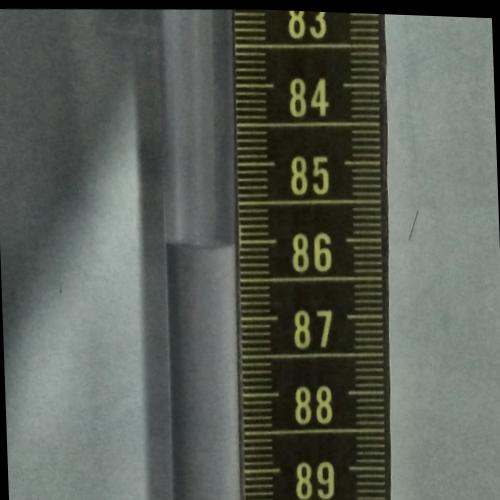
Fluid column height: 86.1 cm